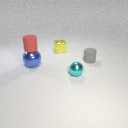
large blue metal sphere to the left of small gray rubber cylinder